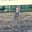
Label: 1